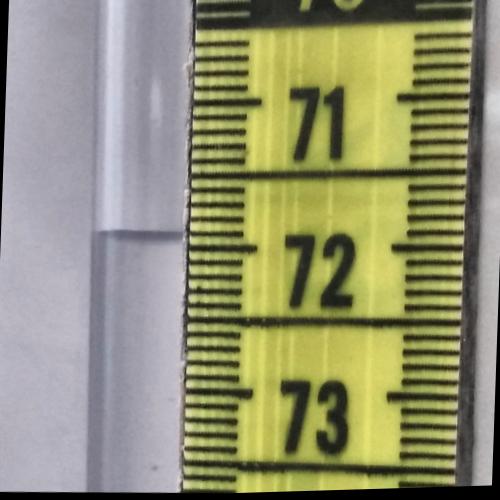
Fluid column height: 71.9 cm